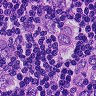
Metastatic tissue present: yes